Question: I am using iText 5.5.4 to generate a pdf.
I have a a bunch of rows that should be grouped together and have a rowspan cell to name the group. But, on page break, the word "GRP" is broken into "G"
and "RP". Is there a way to make group unbreakable so that it will be drawn on next page if it can't fit on the current one?
I tried 'keepRowsTogether' and 'setBreakpoints', but didn't get consistent results.
'''
-------------------
| G | row 1 |
| R | row 2 |
| P | row 3 |
-------------------
'''
Layout Image:

'''
Document document = new Document(new Rectangle(300, 125));
PdfWriter.getInstance(document, new FileOutputStream(dest));
document.open();
document.add(new Paragraph("Table with setSplitLate(true):"));
PdfPTable table = new PdfPTable(2);
table.setWidths(new float[]{1,5});
table.setSpacingBefore(10);
PdfPCell cell = new PdfPCell();
cell.addElement(new Paragraph("G"));
cell.addElement(new Paragraph("R"));
cell.addElement(new Paragraph("O"));
cell.addElement(new Paragraph("U"));
cell.addElement(new Paragraph("P"));
//PdfPCell cell = new PdfPCell( new Phrase("GROUP"));
//cell.setNoWrap(true);
//cell.setRotation(90);
//cell.setVerticalAlignment(Element.ALIGN_MIDDLE);
//cell.setHorizontalAlignment(Element.ALIGN_CENTER);
cell.setRowspan(5);
table.addCell(cell);
table.addCell("row 1");
table.addCell("row 2");
table.addCell("row 3");
table.addCell("row 4");
table.addCell("row 5");
document.add(table);
document.add(new Paragraph("Table with setSplitLate(false):"));
table.setSplitLate(false);
document.add(table);
document.close();
'''
<URL>
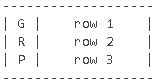
Answer: As you didn't provide any code which is kind of mandatory when you post a question on StackOverflow (unless you're not really interested in getting an answer), I have tried to write an example to reproduce the (undesired) result.
I didn't succeed. See my <URL>:
'''
document.add(new Paragraph("Table with setSplitLate(true):"));
PdfPTable table = new PdfPTable(2);
table.setSpacingBefore(10);
PdfPCell cell = new PdfPCell();
cell.addElement(new Paragraph("G"));
cell.addElement(new Paragraph("R"));
cell.addElement(new Paragraph("P"));
cell.setRowspan(3);
table.addCell(cell);
table.addCell("row 1");
table.addCell("row 2");
table.addCell("row 3");
document.add(table);
'''
I didn't really use 'setSplitLate(true);' because the default value of the split late parameter is 'true'. The result looks like this:
<URL>
As the cell containing G R P doesn't fit the page, the table is forwarded to the next page (which is exactly what you want).
Of course, this doesn't happen when I use 'setSplitLate(false)':
'''
document.add(new Paragraph("Table with setSplitLate(false):"));
table.setSplitLate(false);
document.add(table);
'''
In this case, the cell containing G R P is split:
<URL>
Based on the scarce information shared in your question, I assume that you have the line 'table.setSplitLate(false);' somewhere in your code. If so, please remove it. If not, please share your code.